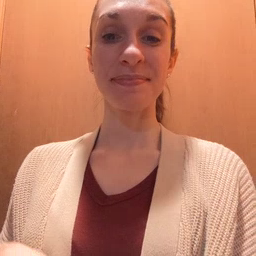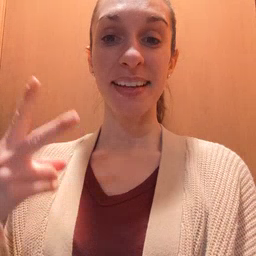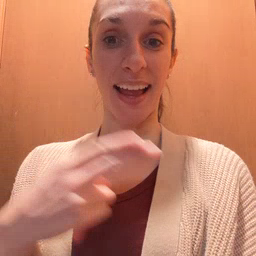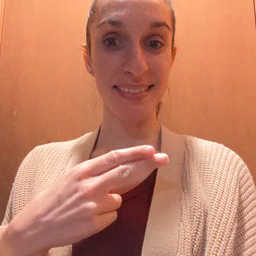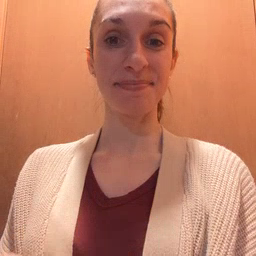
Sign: cut